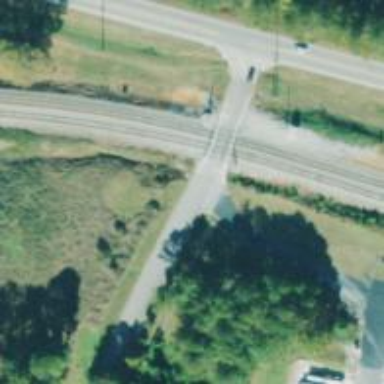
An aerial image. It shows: Level crossing with lights on the railway.